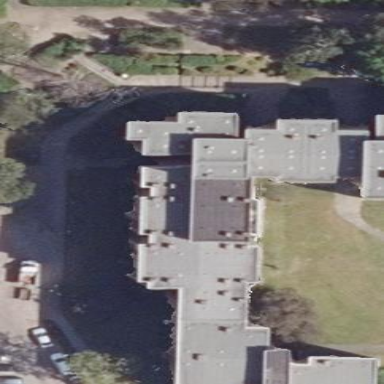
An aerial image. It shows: Apartment building with flat roof.